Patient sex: F
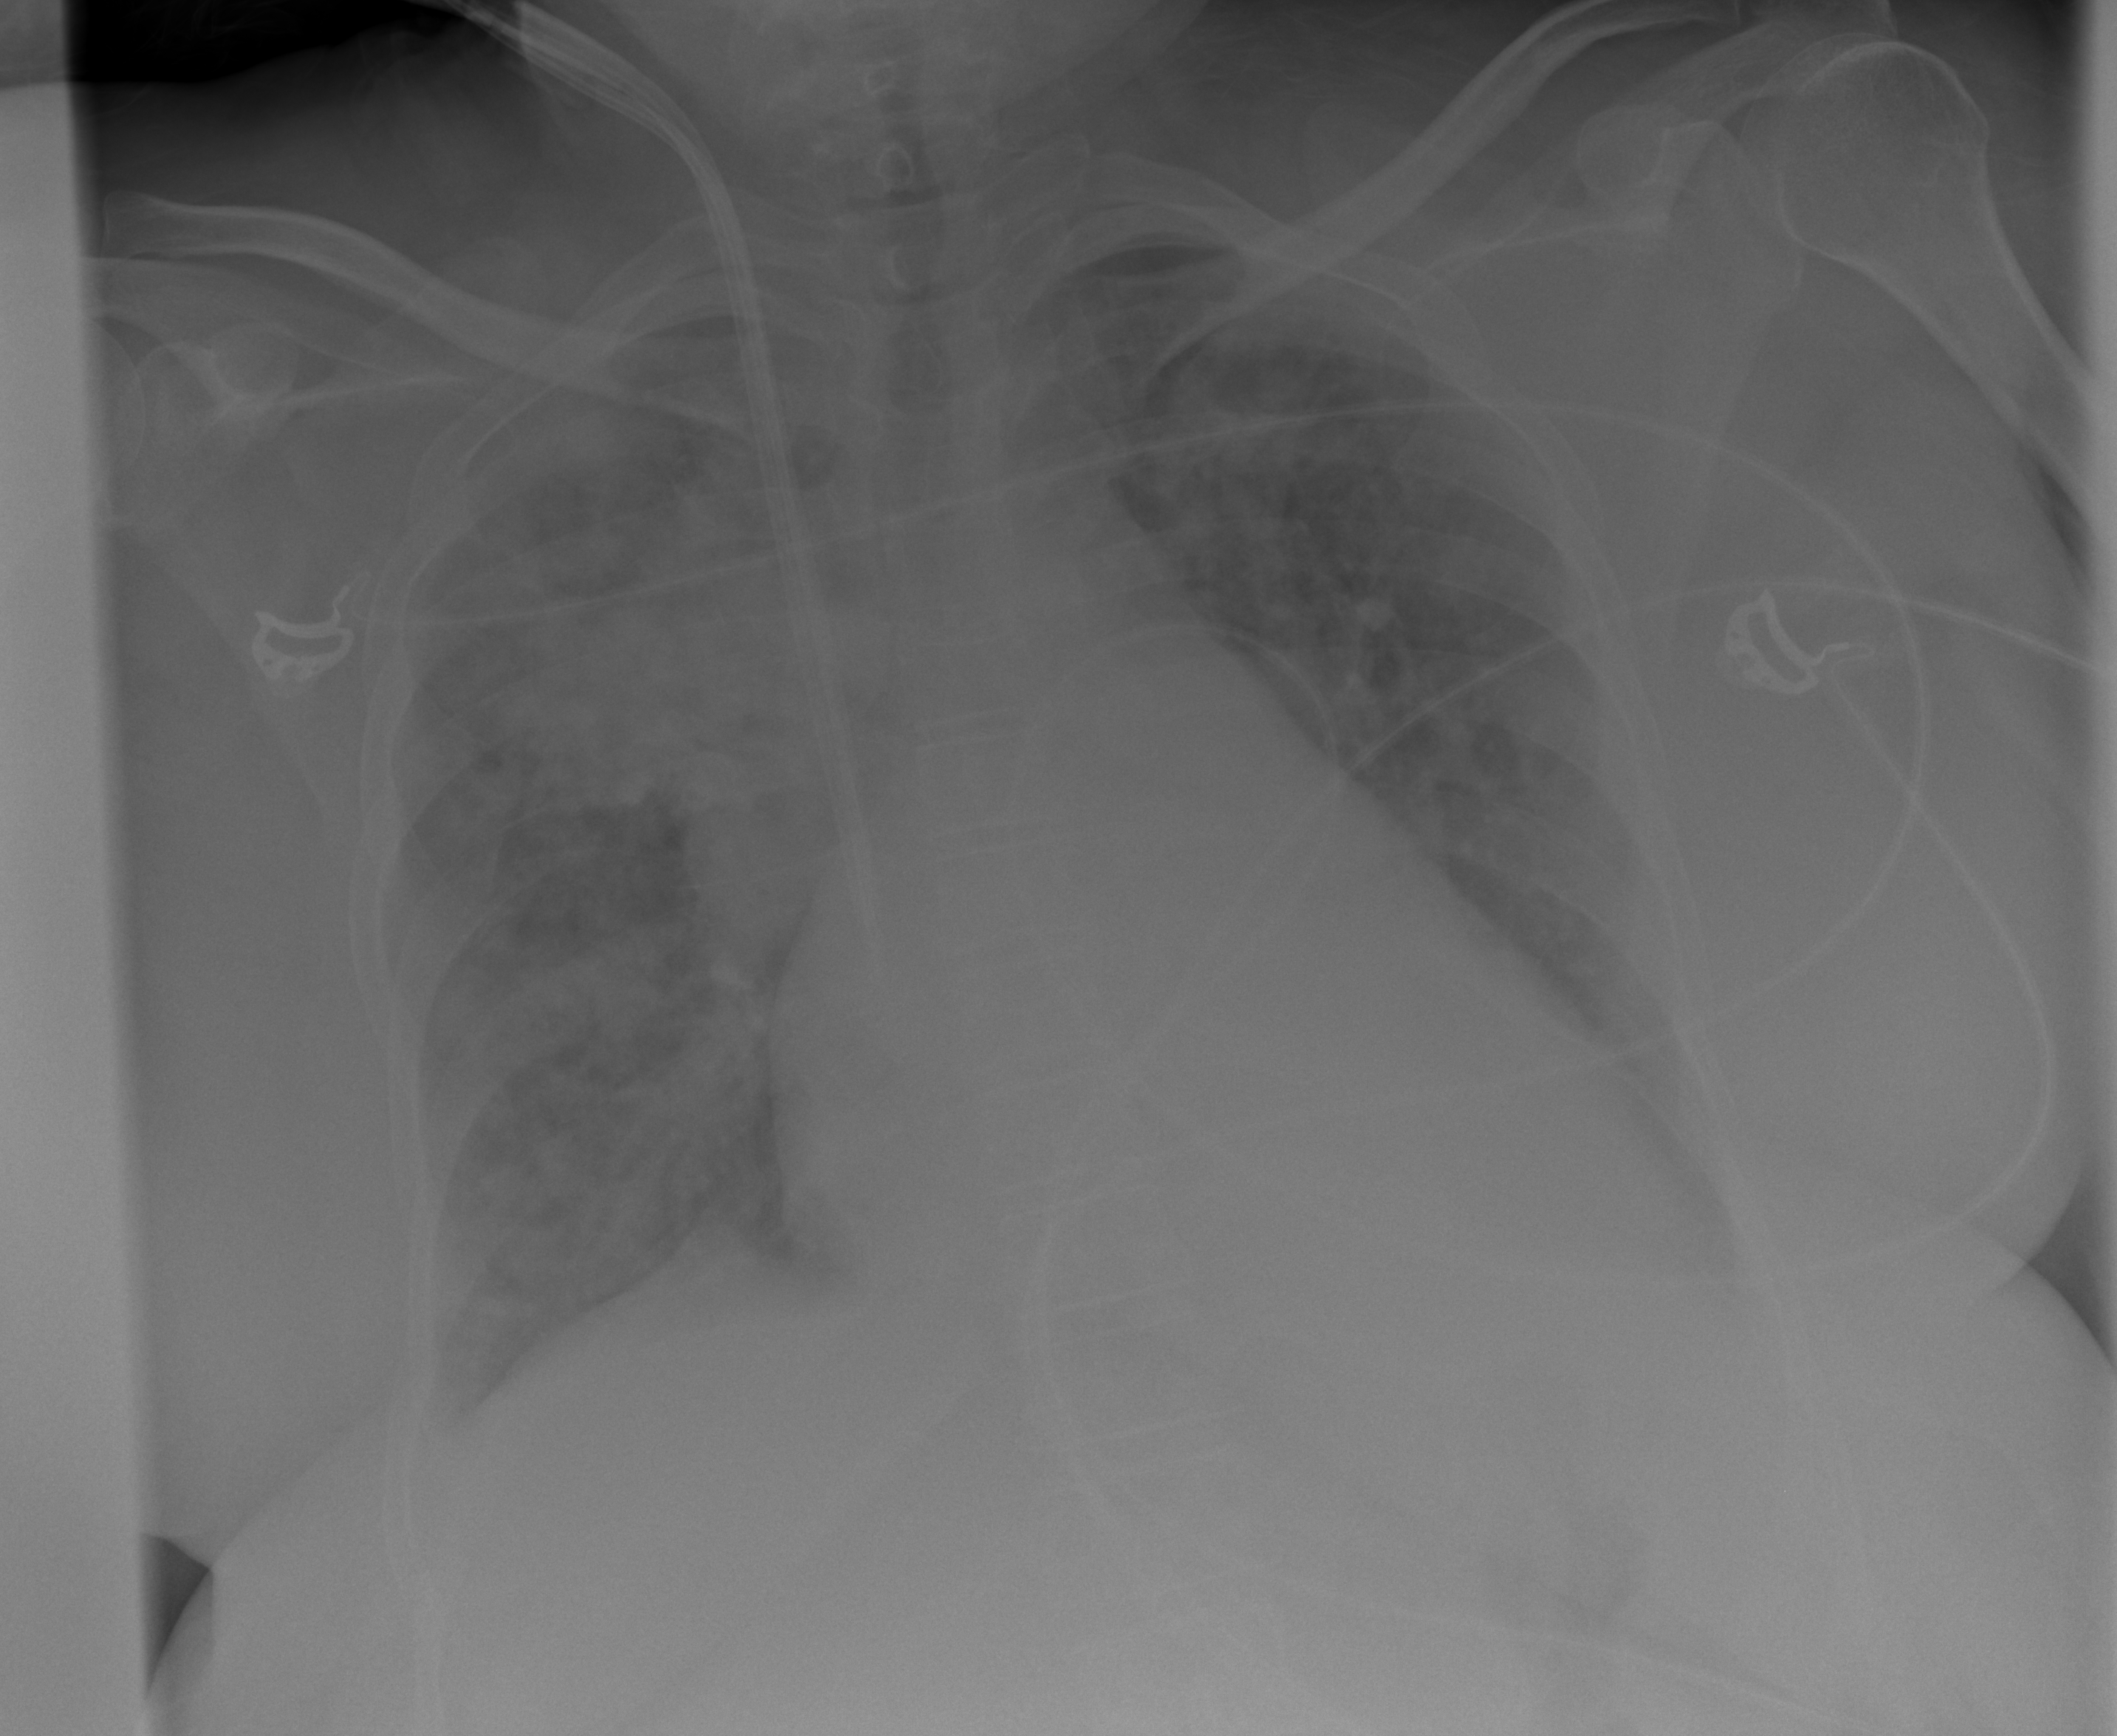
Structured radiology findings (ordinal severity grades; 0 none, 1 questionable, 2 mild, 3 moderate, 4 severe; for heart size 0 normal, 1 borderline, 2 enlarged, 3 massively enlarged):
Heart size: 2
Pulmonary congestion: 3
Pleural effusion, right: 2
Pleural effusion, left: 2
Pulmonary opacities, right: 4
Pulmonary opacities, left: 3
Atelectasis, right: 3
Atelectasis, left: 2